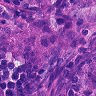
Metastatic tissue present: yes